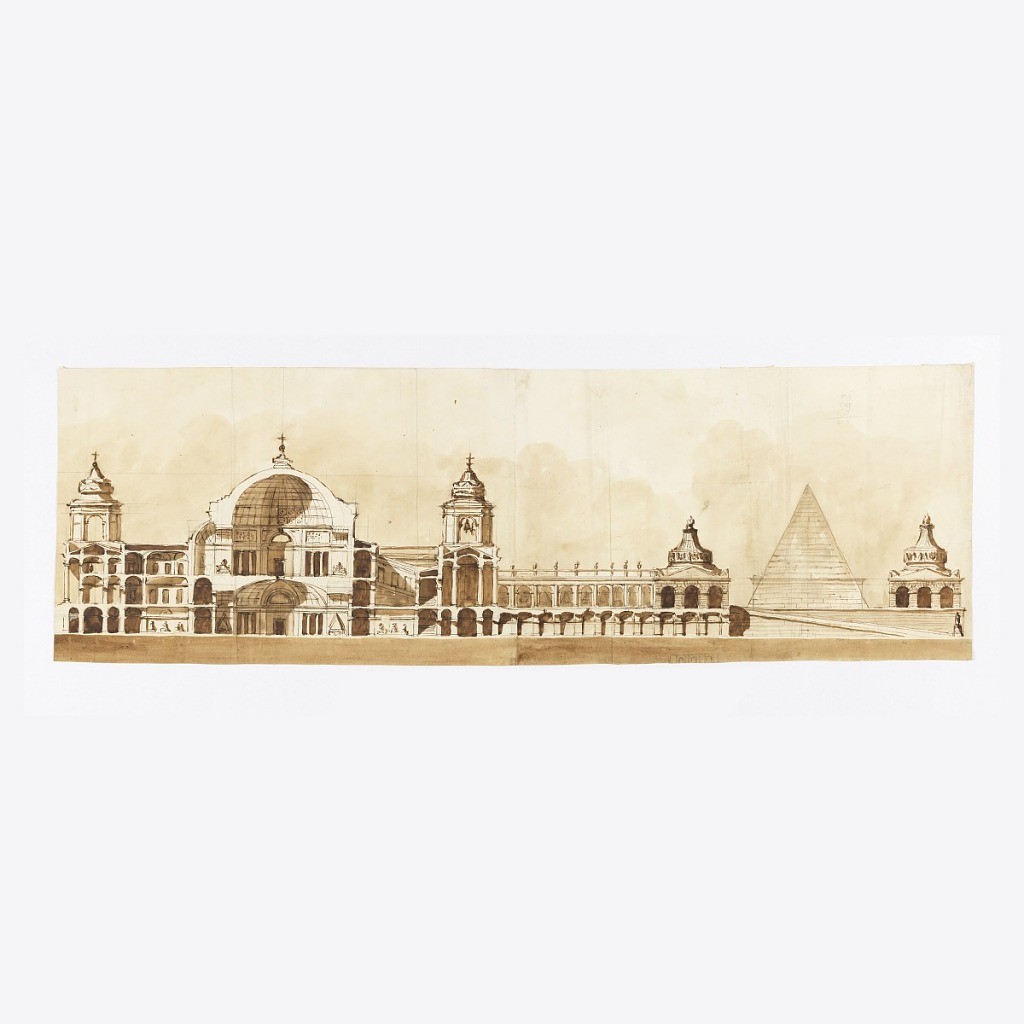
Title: Mausoleum
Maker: Giuseppe Barberi, Italian, 1746–1809
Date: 1790
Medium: Pen and brown ink, brush and brown wash, graphite on paper
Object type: Drawing
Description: The precinct is shown partly in elevations, partly in sections. A ramp beside a platform with a pavilion and a pyramid leads to the entrance of a pavilion similar to the one described first. At left, beside it, is a colonnade with monuments adjacent to a steeple. At left, a staircase of the steeple leads to the vaulted basement below the steeple, colonnade and pavilion to the floors of the monuments. The building of a pavilion. Bottom row: at left, a bedstead, and a child in it, in the shape of a ship, on a platform. Center: a trough-like cradle. At right: a kind of bowl is supported by chimeras, upon a platform.